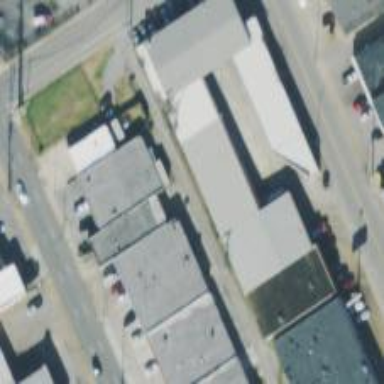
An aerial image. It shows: Warehouse.